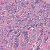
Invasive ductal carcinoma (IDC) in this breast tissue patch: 1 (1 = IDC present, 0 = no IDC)